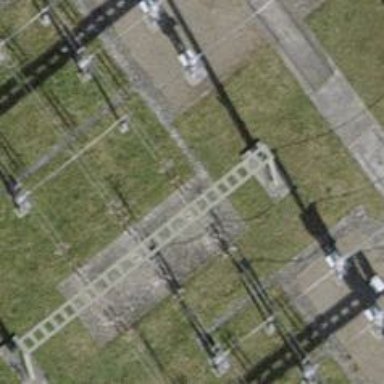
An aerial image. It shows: Insulator used in power equipment.